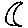
Label: moon